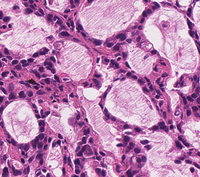
Tumor epithelial tissue: yes
Tumor-associated stroma tissue: no
Normal tissue: no